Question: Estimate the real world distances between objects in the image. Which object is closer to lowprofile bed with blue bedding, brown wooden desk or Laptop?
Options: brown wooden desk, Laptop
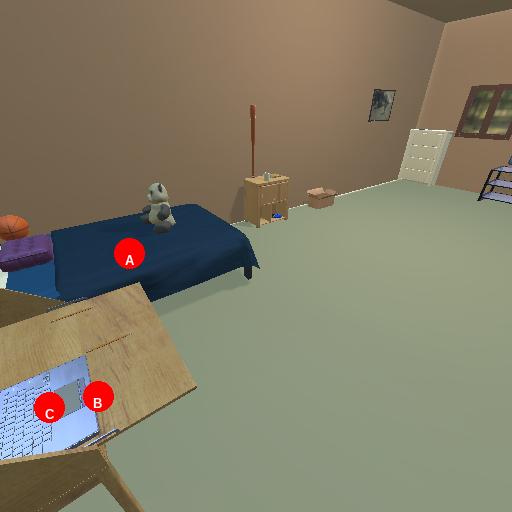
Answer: brown wooden desk